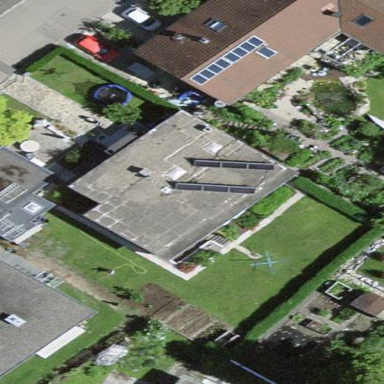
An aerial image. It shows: Simple and straightforward house.